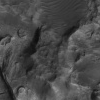
Atmospheric dust classification: not_dusty